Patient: sex M, age 40
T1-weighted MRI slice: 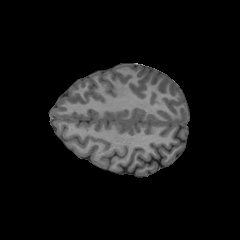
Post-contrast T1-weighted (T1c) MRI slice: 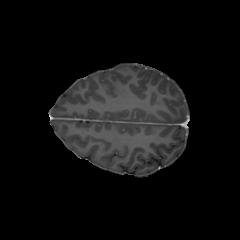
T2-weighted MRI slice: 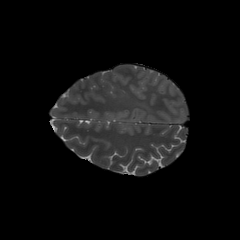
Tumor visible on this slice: yes
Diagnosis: Astrocytoma, IDH-mutant
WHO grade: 3